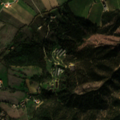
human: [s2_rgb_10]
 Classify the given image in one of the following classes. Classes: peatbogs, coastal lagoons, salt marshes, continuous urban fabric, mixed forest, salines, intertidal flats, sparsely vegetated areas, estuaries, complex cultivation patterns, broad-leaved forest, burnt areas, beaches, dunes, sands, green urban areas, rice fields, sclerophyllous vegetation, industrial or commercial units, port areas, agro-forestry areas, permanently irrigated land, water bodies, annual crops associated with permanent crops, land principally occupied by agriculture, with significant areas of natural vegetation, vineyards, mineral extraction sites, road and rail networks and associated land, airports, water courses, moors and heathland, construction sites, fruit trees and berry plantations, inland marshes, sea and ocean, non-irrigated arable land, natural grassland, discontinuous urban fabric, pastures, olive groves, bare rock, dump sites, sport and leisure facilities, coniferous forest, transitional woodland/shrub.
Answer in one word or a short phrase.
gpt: vineyards, complex cultivation patterns, land principally occupied by agriculture, with significant areas of natural vegetation, mixed forest